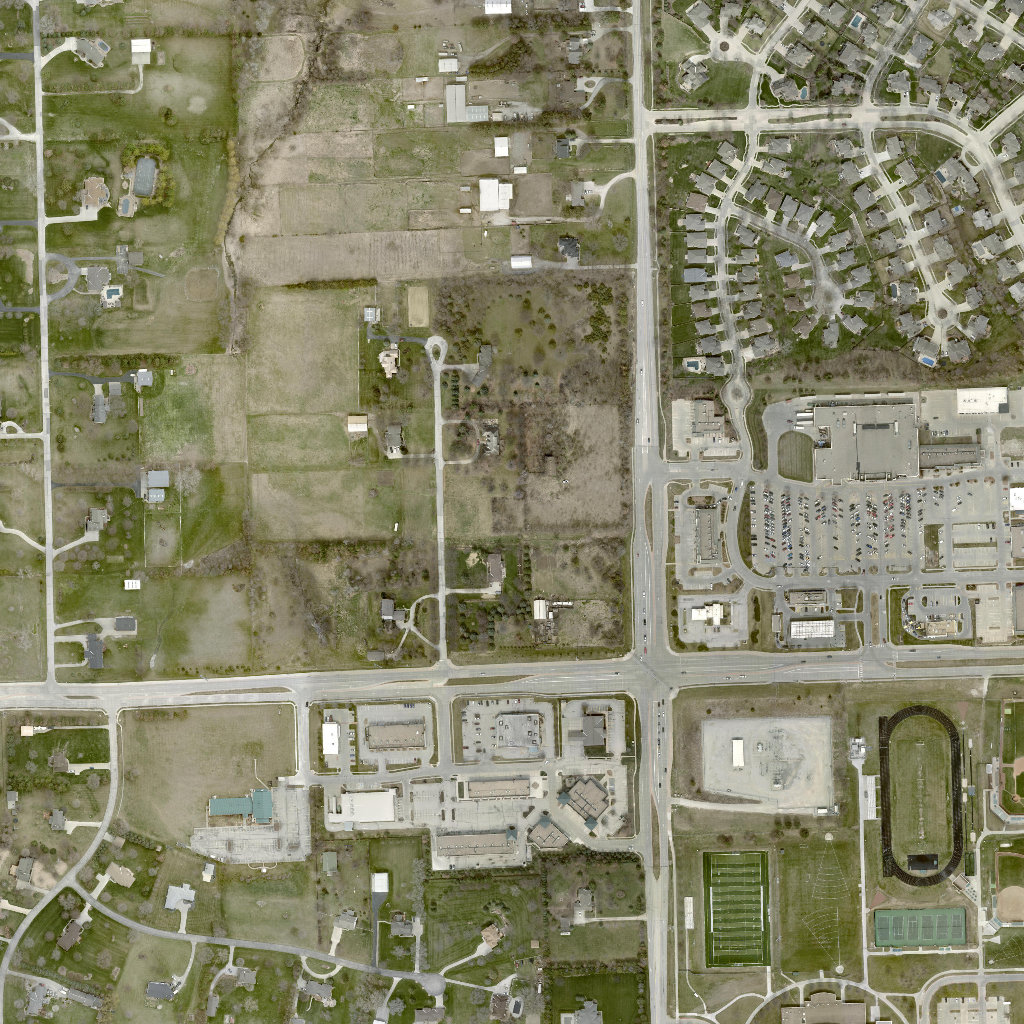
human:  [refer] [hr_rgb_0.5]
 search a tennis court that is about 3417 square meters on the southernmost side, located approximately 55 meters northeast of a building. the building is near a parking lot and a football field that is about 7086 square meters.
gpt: <box>[[85, 88, 94, 92, 0]]</box>

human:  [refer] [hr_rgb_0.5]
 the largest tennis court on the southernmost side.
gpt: <box>[[85, 88, 94, 92, 0]]</box>